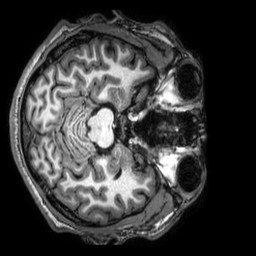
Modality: T1w
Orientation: axial
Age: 29
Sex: male
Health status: healthy
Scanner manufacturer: philips
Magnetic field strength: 3 T
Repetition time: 0.009 s
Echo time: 0.003996 s